Field crop: maize
Growth stage: 2
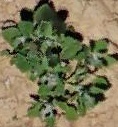
Species: chenopodium